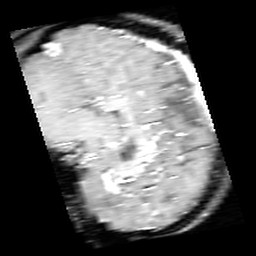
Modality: inplaneT1
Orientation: sagittal
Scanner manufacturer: ge
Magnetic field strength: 3 T
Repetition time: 0.2 s
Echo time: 0.0036 s